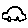
Label: car